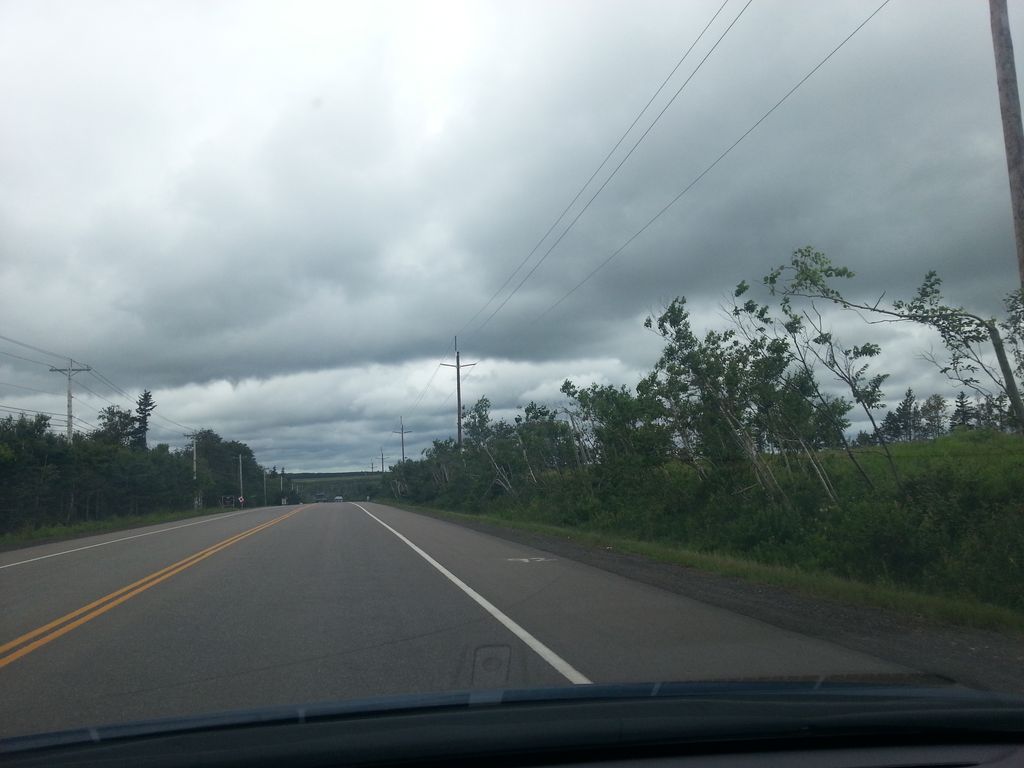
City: charlottetown